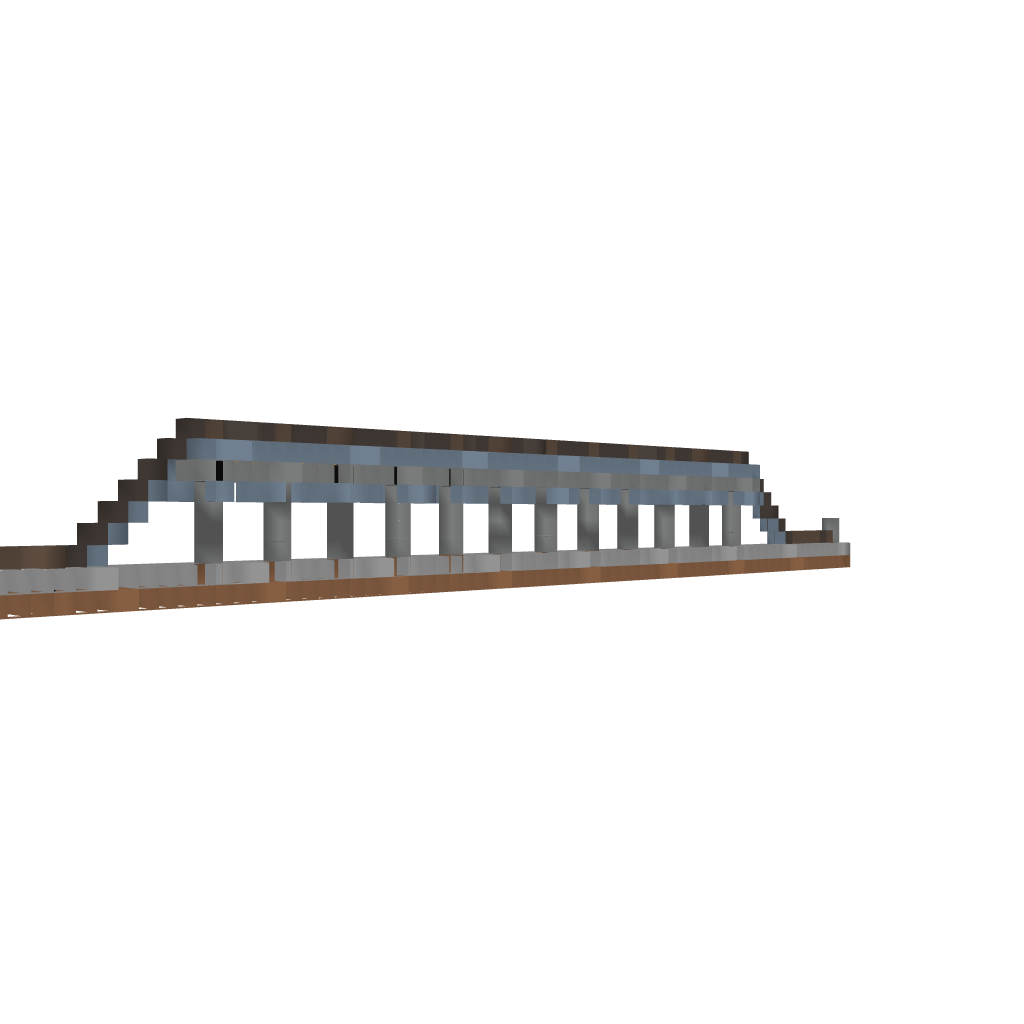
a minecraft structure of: Simple Minecart Bridge #1